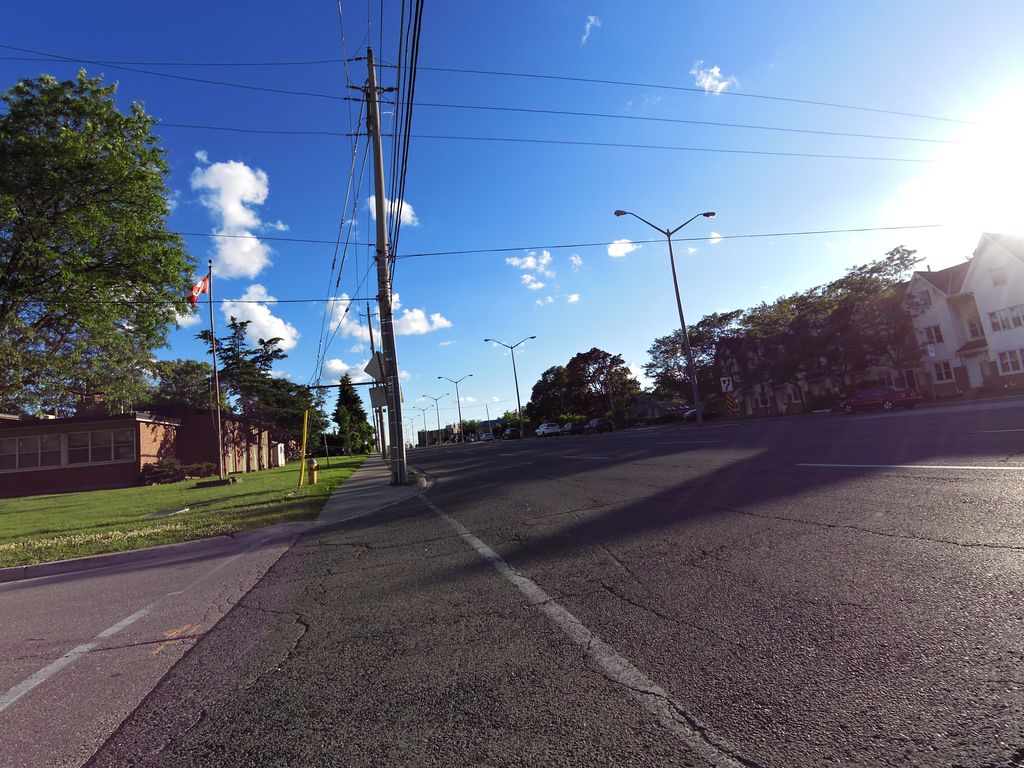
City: toronto